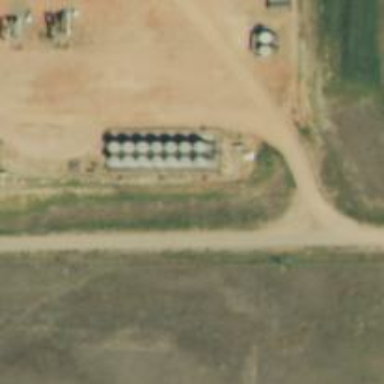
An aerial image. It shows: Storage tank that is man-made.